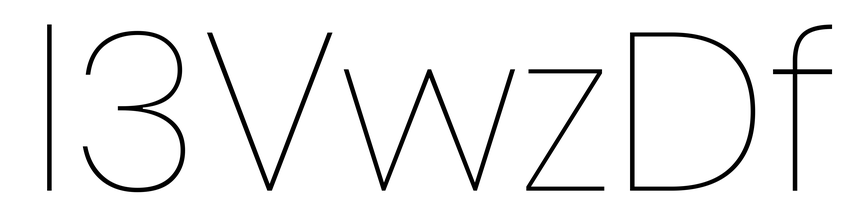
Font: Poppins-Thin